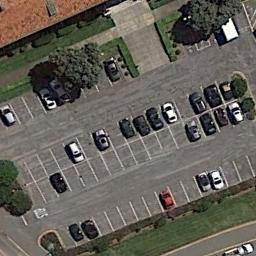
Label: parking_lot